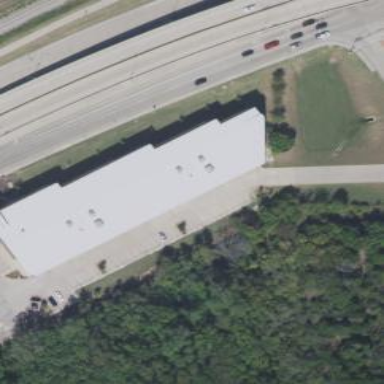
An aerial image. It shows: Retail building used for storage rental.